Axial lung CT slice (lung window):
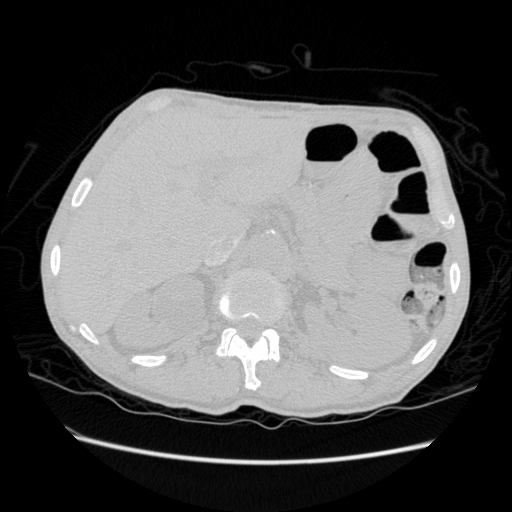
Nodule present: no